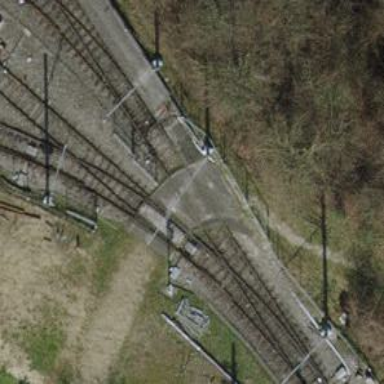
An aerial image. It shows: Tram crossing on the railway.